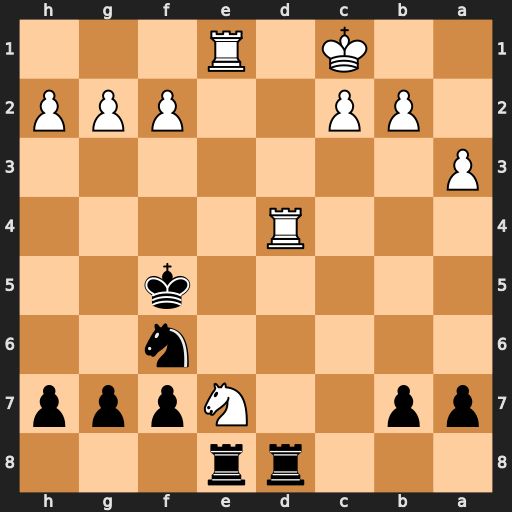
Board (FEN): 3rr3/pp2Nppp/5n2/5k2/3R4/P7/1PP2PPP/2K1R3
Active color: b
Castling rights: -
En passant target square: -
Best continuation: Rxe7 Rxe7 Rxd4